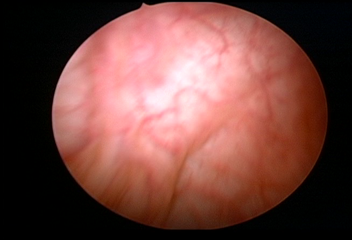
Modality: WLC
Class: Normal mucosa
Bladder cancer association: No